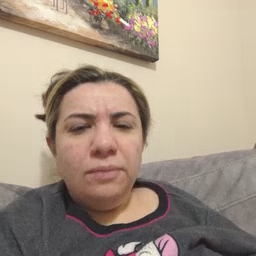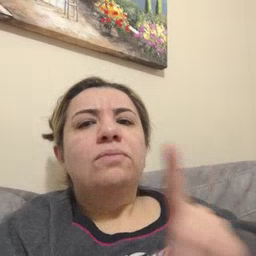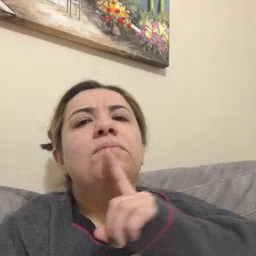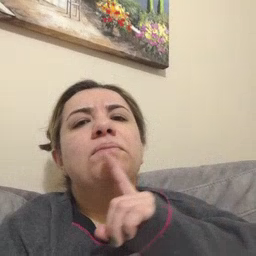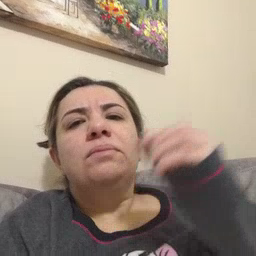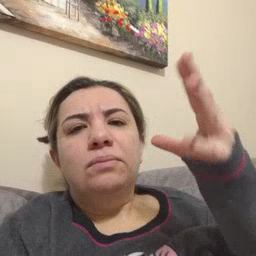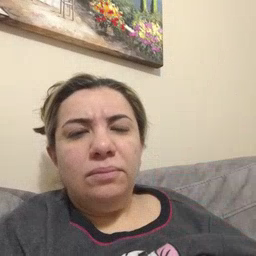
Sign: lamp